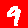
Digit: 9